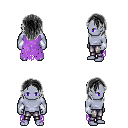
a pixel art fantasy rpg character, male body template, dark elf, purple skin, maroon tattered cape, metal pants, gray long hairstyle, white cloth bracers, four views (front, back, left, right), 2x2 character sprite sheet, small pixel art, hard edges, no anti-aliasing